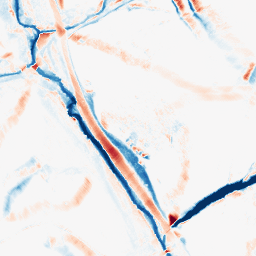
Category: morphological
Decomposition family: morphological_diamond
Decomposition parameters: operation: average
radius: 10
Upsampling method: bicubic_3x
Upsampling parameters: scale: 3
Upsampling scale: 3